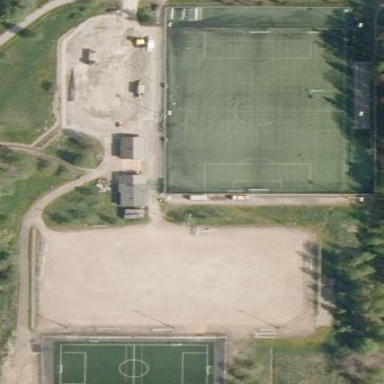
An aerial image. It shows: Sports center on leisure land.